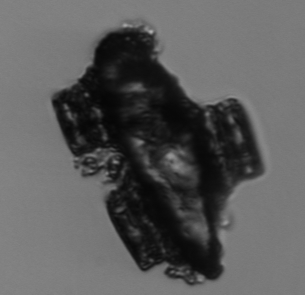
Label: Delphineis